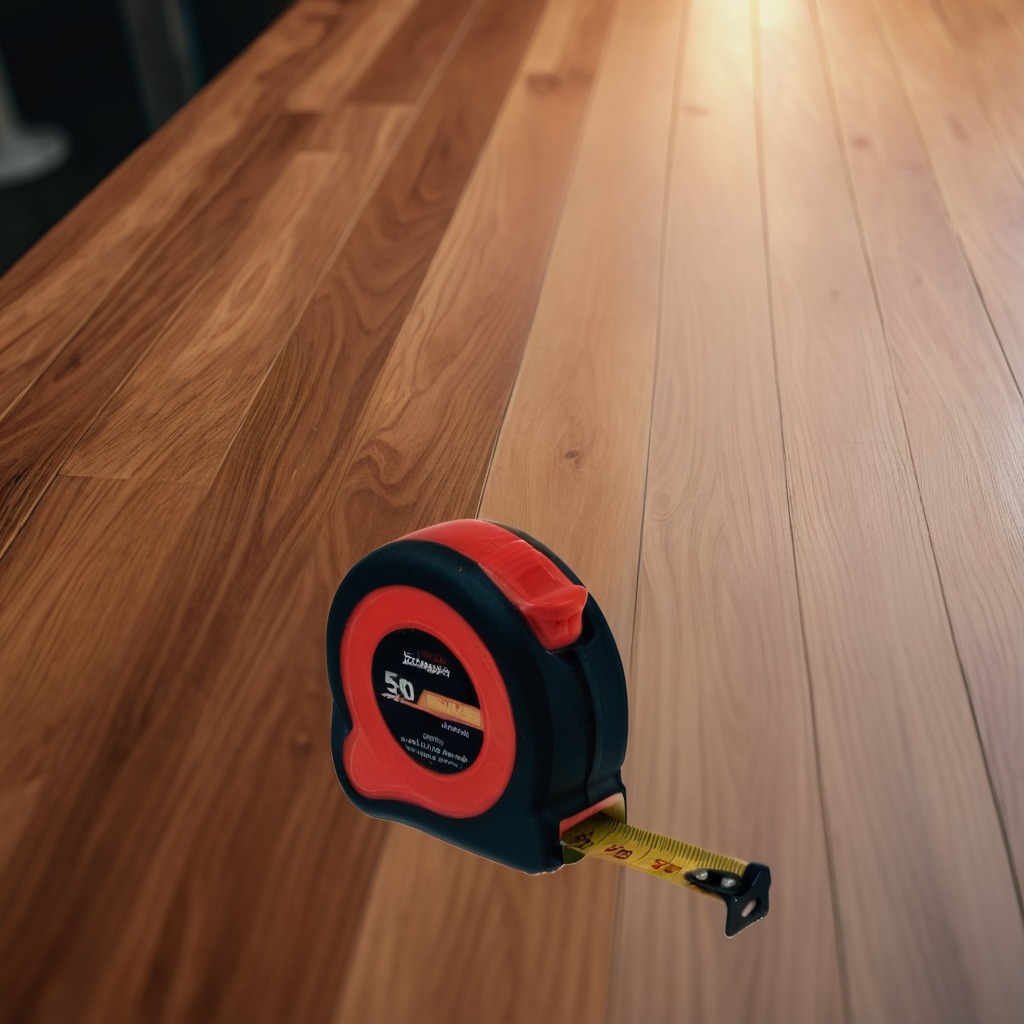
A measuring tape lies on a wooden table in a carpentry studio rich wood textures side lighting.